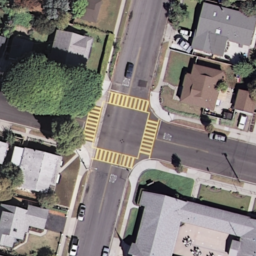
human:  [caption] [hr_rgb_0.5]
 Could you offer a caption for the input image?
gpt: An intersection with a very big tree at the corner .

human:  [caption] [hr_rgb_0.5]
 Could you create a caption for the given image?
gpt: An intersection only with some plants and houses at the corners .

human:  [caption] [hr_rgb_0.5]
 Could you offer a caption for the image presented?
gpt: An intersection with some plants and houses at the corners .

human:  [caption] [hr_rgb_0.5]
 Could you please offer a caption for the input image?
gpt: An intersection with a few cars on the road .

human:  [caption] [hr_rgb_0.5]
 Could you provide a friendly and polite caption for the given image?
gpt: An intersection with two roads vertical to each other .